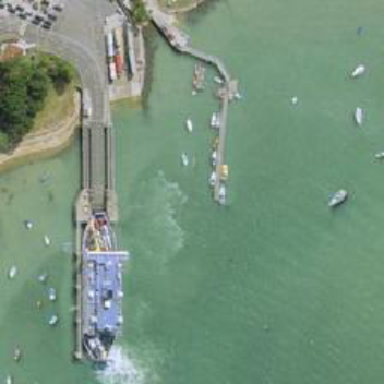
Several boats are scattered in the harbor near the pier .